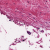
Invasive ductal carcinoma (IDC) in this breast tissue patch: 0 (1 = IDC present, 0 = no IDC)